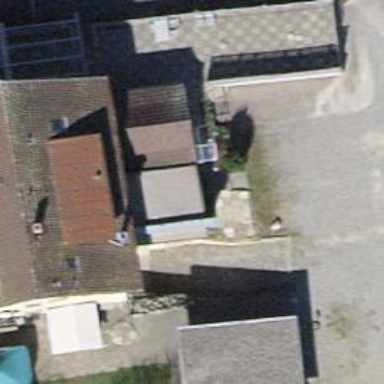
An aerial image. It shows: Restaurant.